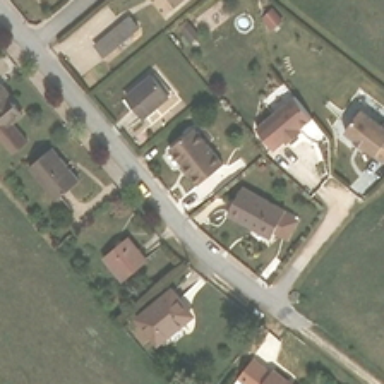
Some green trees and buildings are in a medium residential area .